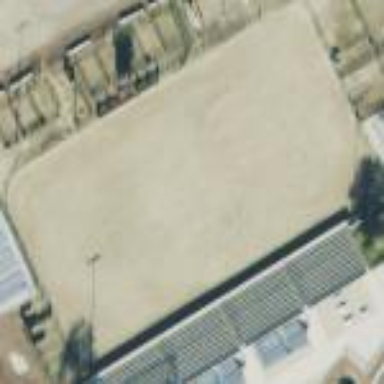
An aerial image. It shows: Equestrian pitch used for leisure and sports activities.